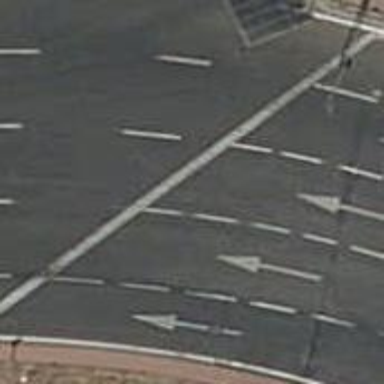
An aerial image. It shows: Road with traffic signals.